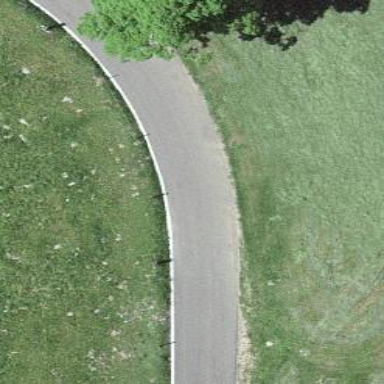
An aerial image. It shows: Tertiary road with asphalt surface.